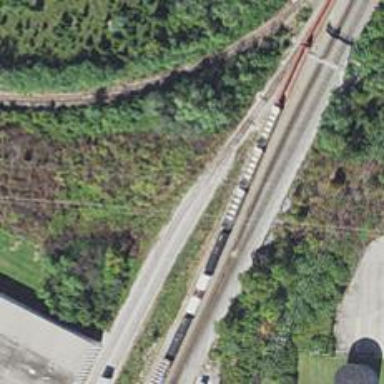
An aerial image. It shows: Rail spur service.